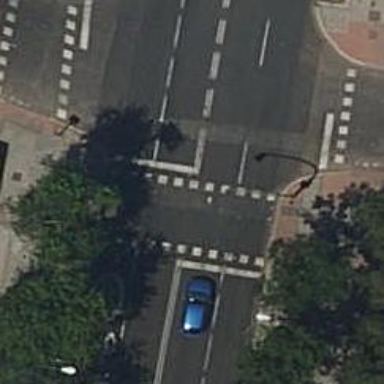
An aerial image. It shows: Crossing with traffic signals.